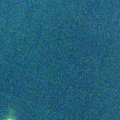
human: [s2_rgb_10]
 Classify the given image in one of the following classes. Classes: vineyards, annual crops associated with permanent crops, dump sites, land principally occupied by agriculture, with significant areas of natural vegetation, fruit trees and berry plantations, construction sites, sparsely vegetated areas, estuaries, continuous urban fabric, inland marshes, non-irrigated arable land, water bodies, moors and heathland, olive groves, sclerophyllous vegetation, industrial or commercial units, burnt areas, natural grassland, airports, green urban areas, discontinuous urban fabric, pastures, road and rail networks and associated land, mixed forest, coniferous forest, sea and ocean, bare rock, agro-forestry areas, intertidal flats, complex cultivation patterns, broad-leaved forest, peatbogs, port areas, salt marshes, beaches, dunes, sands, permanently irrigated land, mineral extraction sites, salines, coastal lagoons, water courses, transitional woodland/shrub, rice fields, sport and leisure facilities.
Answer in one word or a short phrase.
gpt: sea and ocean